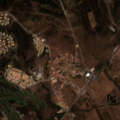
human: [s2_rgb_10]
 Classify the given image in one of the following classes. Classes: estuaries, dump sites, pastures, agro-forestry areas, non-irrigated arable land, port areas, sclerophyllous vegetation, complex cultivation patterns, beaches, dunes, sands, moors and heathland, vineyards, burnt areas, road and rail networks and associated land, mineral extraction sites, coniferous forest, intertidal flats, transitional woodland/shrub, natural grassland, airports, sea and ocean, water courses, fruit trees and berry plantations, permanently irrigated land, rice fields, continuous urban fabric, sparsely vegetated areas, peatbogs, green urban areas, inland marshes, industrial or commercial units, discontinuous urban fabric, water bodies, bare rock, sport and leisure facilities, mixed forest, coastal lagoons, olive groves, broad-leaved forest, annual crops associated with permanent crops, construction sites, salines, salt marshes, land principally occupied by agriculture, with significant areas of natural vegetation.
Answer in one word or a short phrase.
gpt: discontinuous urban fabric, sport and leisure facilities, annual crops associated with permanent crops, sclerophyllous vegetation